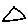
Label: triangle